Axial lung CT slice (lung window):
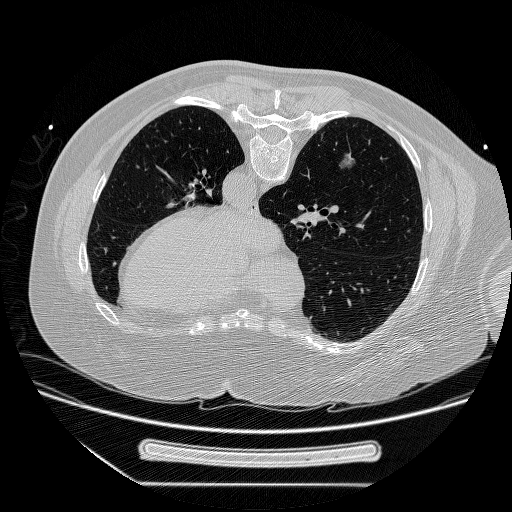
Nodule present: yes
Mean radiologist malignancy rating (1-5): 4.5